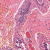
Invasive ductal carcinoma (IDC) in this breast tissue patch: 0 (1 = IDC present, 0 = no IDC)